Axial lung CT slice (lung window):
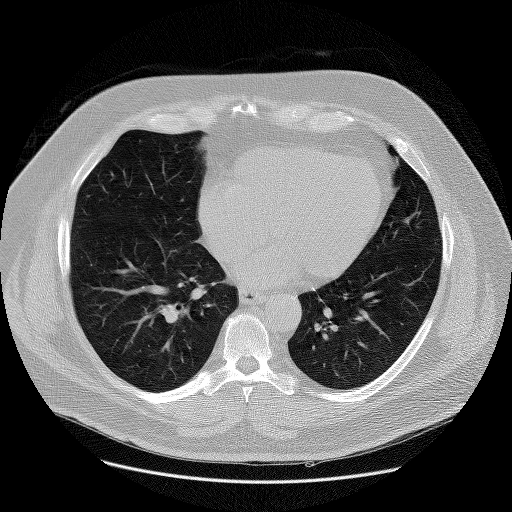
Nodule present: no